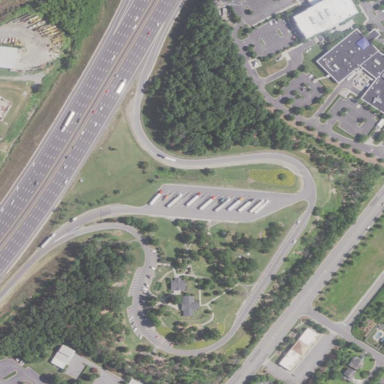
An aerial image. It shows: Rest area along the road.